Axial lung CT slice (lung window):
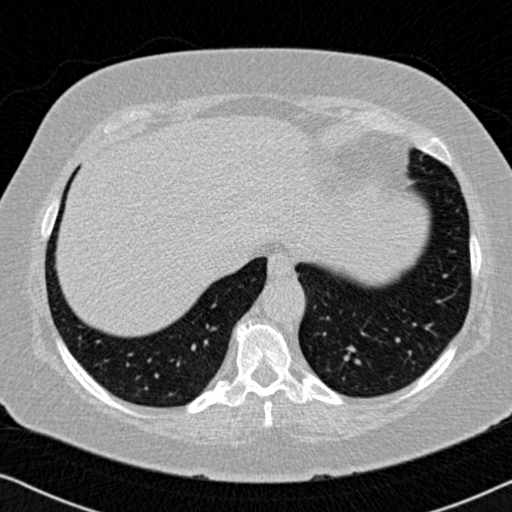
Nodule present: no